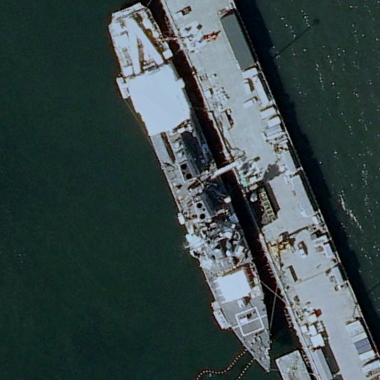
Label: destroyer